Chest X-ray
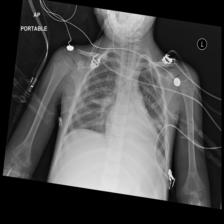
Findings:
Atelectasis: positive
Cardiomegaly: negative
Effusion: negative
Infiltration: negative
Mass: negative
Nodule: negative
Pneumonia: negative
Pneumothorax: negative
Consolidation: negative
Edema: negative
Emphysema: negative
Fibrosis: negative
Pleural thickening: negative
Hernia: negative